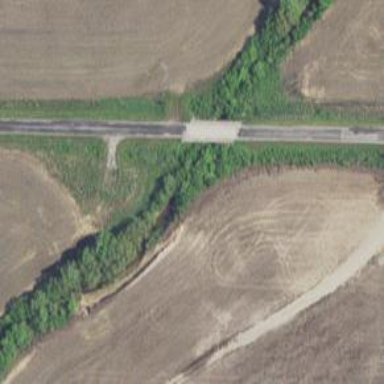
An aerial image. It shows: Residential road with bridge.